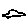
Label: car